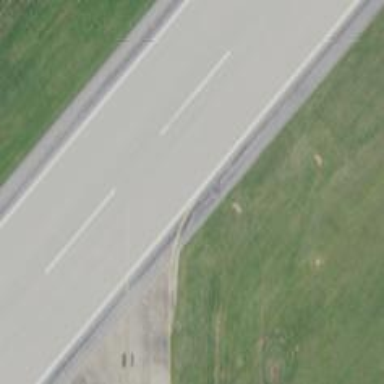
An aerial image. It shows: View of taxiway at the airport.